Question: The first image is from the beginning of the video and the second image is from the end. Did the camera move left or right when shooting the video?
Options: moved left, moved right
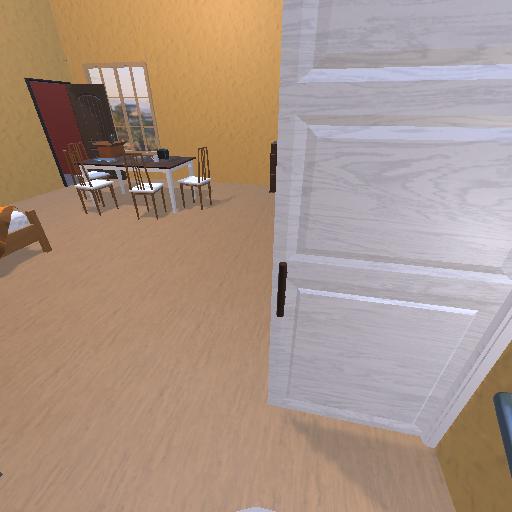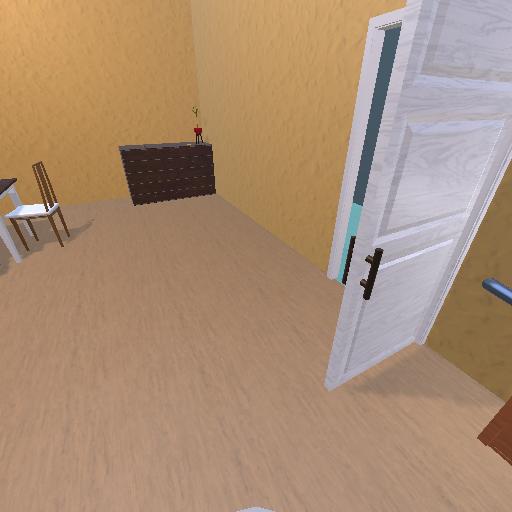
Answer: moved left